Question: While trying to add a 'SeekBar' to a dialog box I realized I needed a 'TextView' reflecting 'setProgress()' of the 'SeekBar'. I implemented it as such :
'''
private void customDialogTimeout() {
LinearLayout ll = new LinearLayout(getSherlockActivity());
ll.setOrientation(LinearLayout.VERTICAL);
RelativeLayout input = new RelativeLayout(getSherlockActivity());
final SeekBar timeoutSeekBar = new SeekBar(getSherlockActivity());
timeoutSeekBar.setId(1);
final TextView seekBarStatus = new TextView(getSherlockActivity());
seekBarStatus.setId(2);
LinearLayout.LayoutParams layoutParams = new LinearLayout.LayoutParams(
LinearLayout.LayoutParams.MATCH_PARENT, LinearLayout.LayoutParams.WRAP_CONTENT);
RelativeLayout.LayoutParams lay1 = new RelativeLayout.LayoutParams(RelativeLayout.LayoutParams.MATCH_PARENT, RelativeLayout.LayoutParams.WRAP_CONTENT);
lay1.addRule(RelativeLayout.CENTER_VERTICAL);
lay1.addRule(RelativeLayout.ALIGN_PARENT_LEFT);
RelativeLayout.LayoutParams lay2 = new RelativeLayout.LayoutParams(RelativeLayout.LayoutParams.WRAP_CONTENT, RelativeLayout.LayoutParams.WRAP_CONTENT);
lay2.addRule(RelativeLayout.CENTER_VERTICAL);
lay2.addRule(RelativeLayout.RIGHT_OF, timeoutSeekBar.getId());
layoutParams.setMargins(30, 20, 30, 0);
input.addView(timeoutSeekBar,lay1);
input.addView(seekBarStatus, lay2);
ll.addView(input, layoutParams);
'''
The resulting view however seems to "push out" the 'TextView':

What am I doing wrong? If I am approaching this the wrong way please let me know.
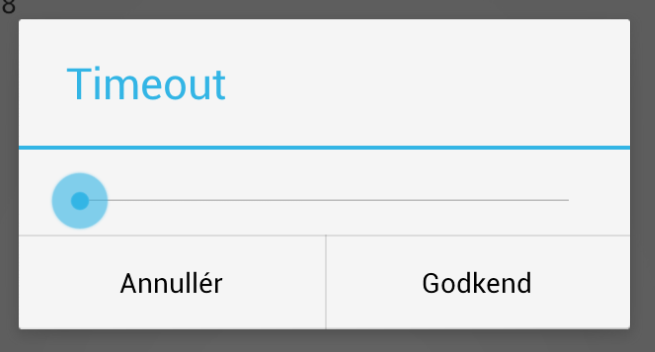
Answer: Your 'SeekBar' has its width set to 'RelativeLayout.LayoutParams.MATCH_PARENT' and when you add to its left the 'TextView' it will obviously not be show because it is pushed out of the screen(as the 'SeekBar' already fill the entire width):
'''
RelativeLayout.LayoutParams lay1 = new RelativeLayout.LayoutParams(RelativeLayout.LayoutParams.MATCH_PARENT, RelativeLayout.LayoutParams.WRAP_CONTENT);
lay1.addRule(RelativeLayout.CENTER_VERTICAL);
lay1.addRule(RelativeLayout.ALIGN_PARENT_LEFT);
lay1.addRule(RelativeLayout.LEFT_OF, seekBarStatus.getId());
RelativeLayout.LayoutParams lay2 = new RelativeLayout.LayoutParams(RelativeLayout.LayoutParams.WRAP_CONTENT, RelativeLayout.LayoutParams.WRAP_CONTENT);
lay2.addRule(RelativeLayout.CENTER_VERTICAL);
lay2.addRule(RelativeLayout.ALIGN_PARENT_RIGHT);
layoutParams.setMargins(30, 20, 30, 0);
input.addView(seekBarStatus, lay2);
input.addView(timeoutSeekBar,lay1);
'''